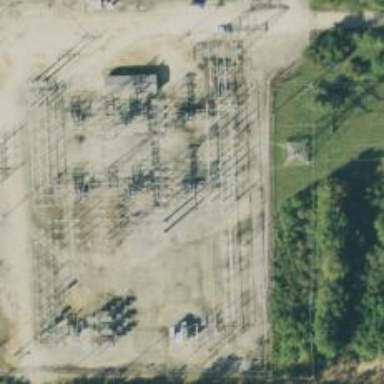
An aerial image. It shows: Switch used for power control.